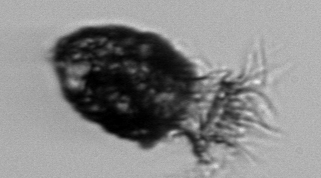
Label: Stenosemella_pacifica